Field crop: maize
Growth stage: 2
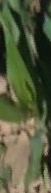
Species: maize